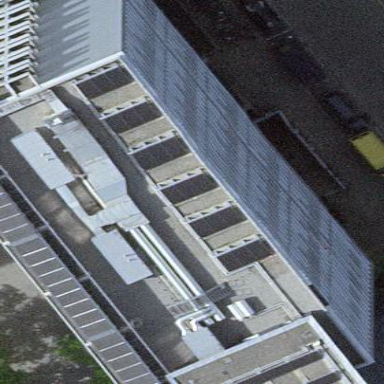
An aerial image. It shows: Building with apartments and flat roof.